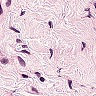
Metastatic tissue present: no